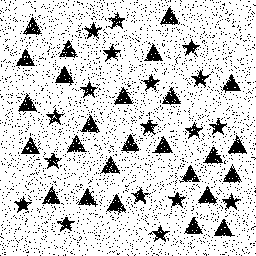
Squares: 0
Triangles: 26
Stars: 18
Total shapes: 44